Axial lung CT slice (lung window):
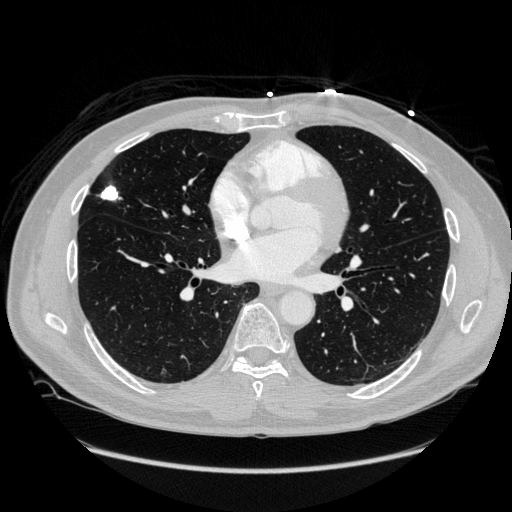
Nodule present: yes
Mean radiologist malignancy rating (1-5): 1.75